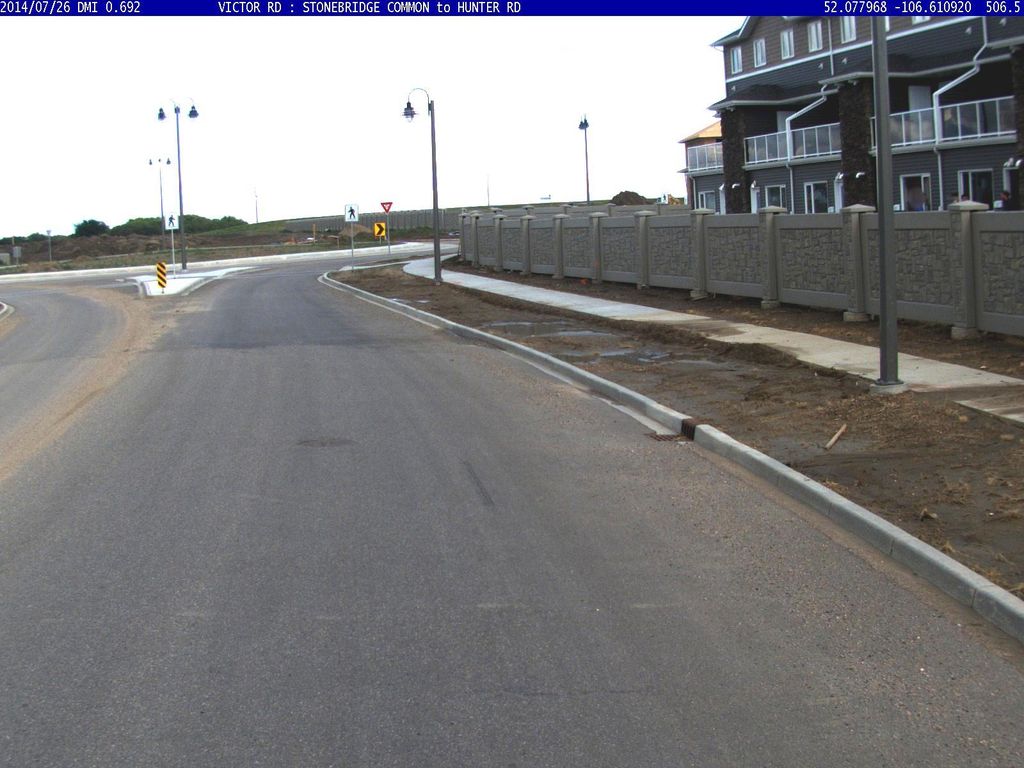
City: saskatoon